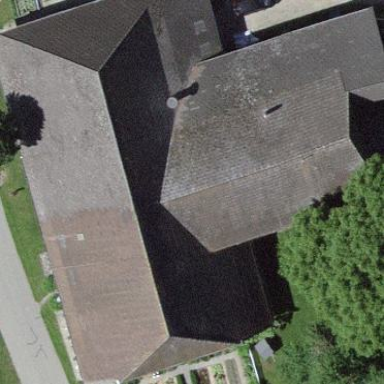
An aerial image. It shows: Farm building.